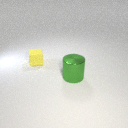
large green metal cylinder to the right of small yellow rubber cube